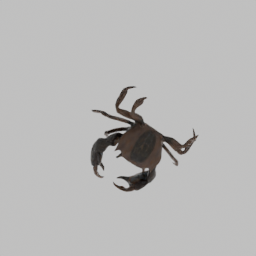
Label: animals